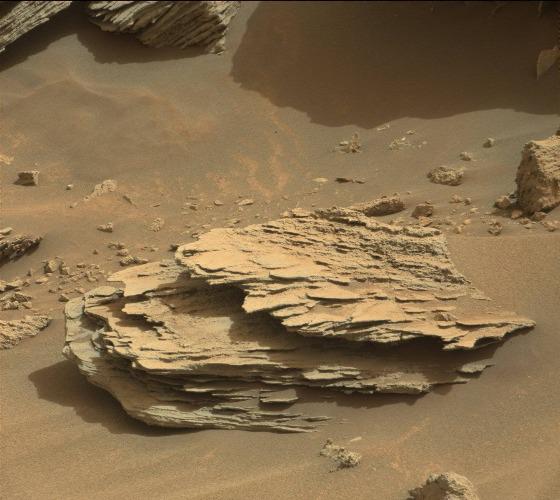
Terrain classes present: Bedrock, Gravel / Sand / Soil, Rock, Shadow